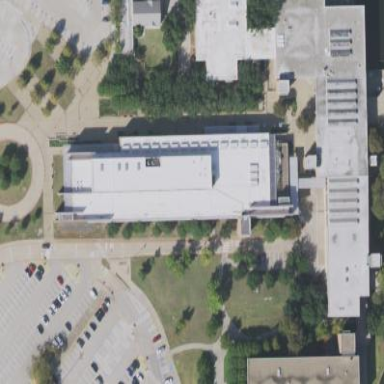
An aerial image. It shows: College building.